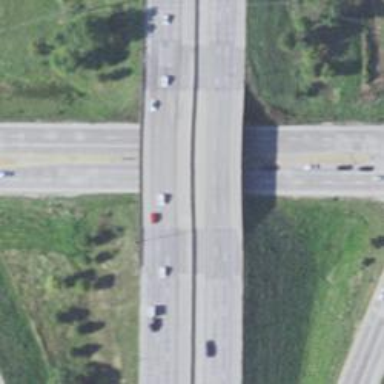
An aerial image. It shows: Bridge over motorway.